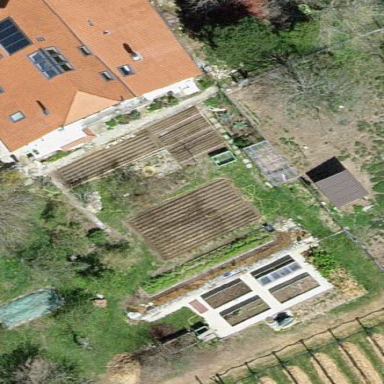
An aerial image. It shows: Allotments area.